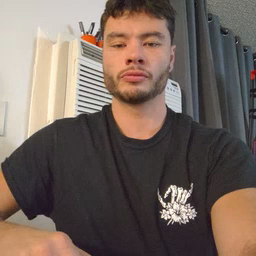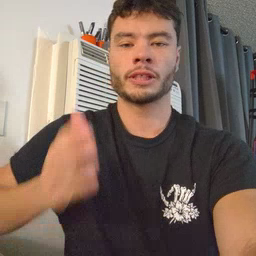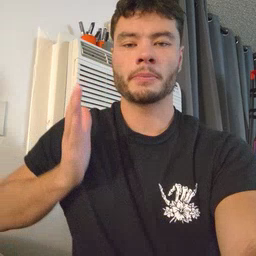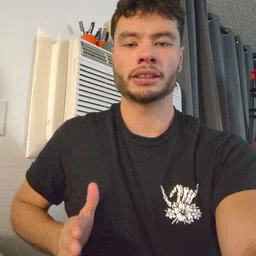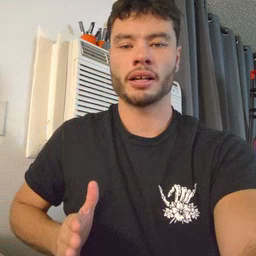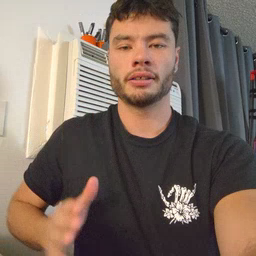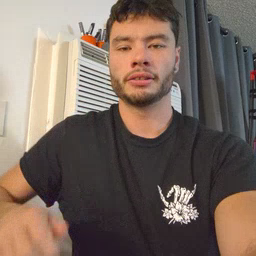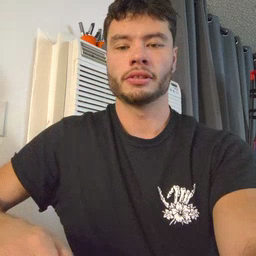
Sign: beside